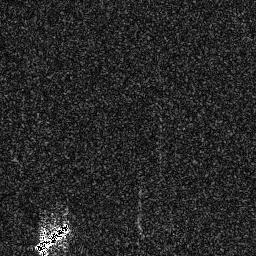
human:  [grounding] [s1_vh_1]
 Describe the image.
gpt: In the satellite image, there is  <ref>1 medium ship </ref> <box>[[12, 85, 26, 98, 0]]</box> located at bottom left.